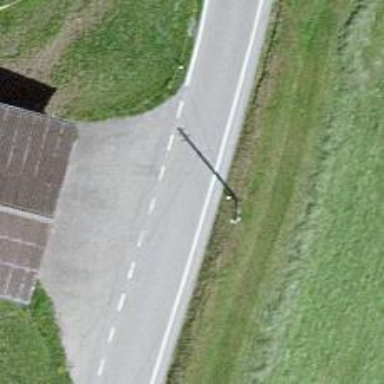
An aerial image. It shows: Tertiary road with asphalt surface.